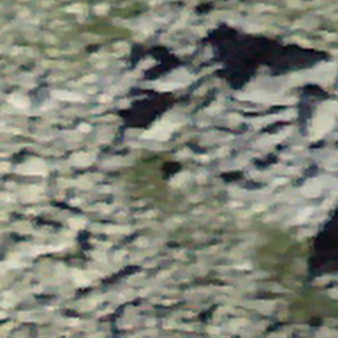
Label: bouldering_area